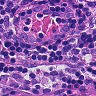
Metastatic tissue present: no